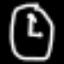
Label: clock